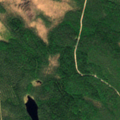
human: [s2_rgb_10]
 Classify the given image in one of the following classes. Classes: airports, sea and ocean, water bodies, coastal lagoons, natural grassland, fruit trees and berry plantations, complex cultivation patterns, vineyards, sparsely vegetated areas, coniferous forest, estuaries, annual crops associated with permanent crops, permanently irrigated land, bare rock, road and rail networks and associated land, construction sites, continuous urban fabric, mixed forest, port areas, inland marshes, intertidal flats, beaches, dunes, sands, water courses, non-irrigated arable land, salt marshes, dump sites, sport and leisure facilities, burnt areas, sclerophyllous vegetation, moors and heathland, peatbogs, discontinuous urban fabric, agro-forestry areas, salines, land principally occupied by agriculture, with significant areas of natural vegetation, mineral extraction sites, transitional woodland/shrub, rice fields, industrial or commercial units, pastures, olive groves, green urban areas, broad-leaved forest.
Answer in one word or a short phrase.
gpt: coniferous forest, mixed forest, transitional woodland/shrub